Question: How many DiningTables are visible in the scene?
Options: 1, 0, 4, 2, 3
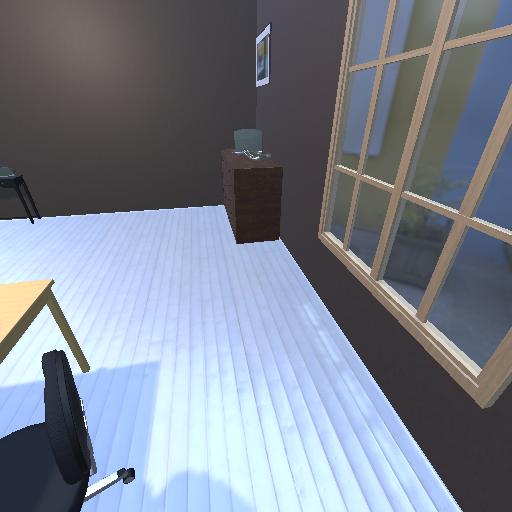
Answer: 1